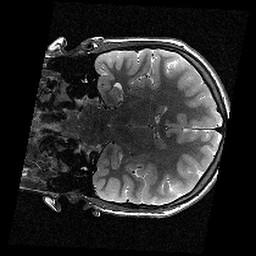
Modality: T2w
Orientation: coronal
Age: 12
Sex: female
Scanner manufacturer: siemens
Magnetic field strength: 3 T
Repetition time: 9.23 s
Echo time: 0.067 s